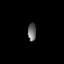
Tissue: prostate
Cell type: T cells
Senescence score: 0.6985
Nuclear area (px): 145
Mean DAPI intensity: 107.524